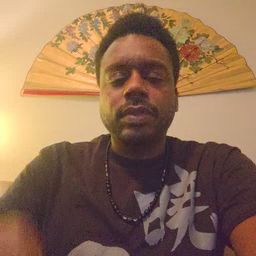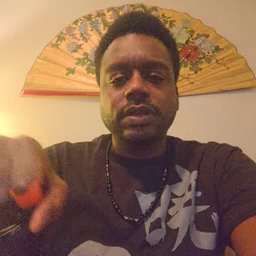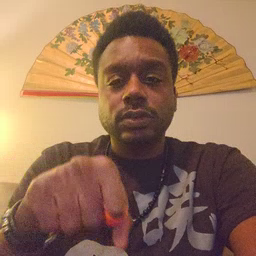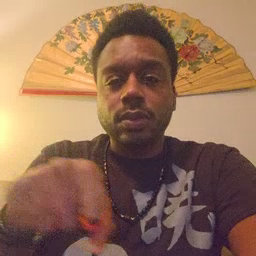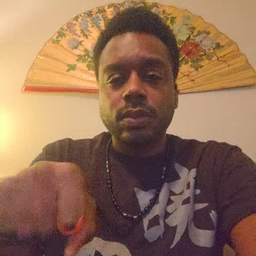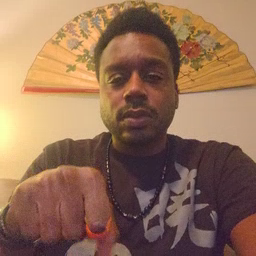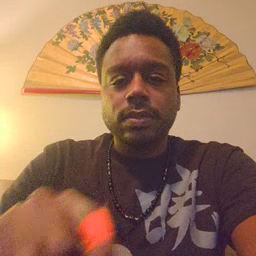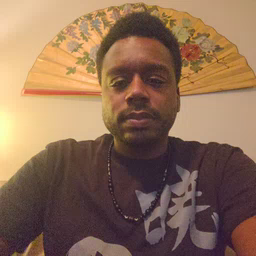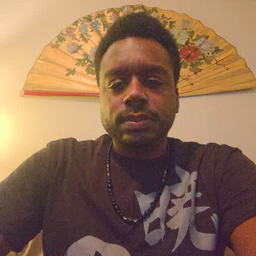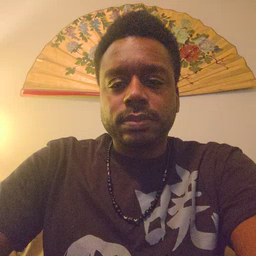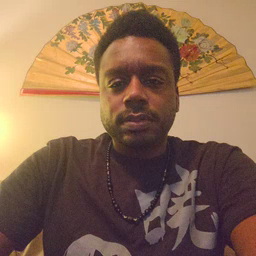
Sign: shoe